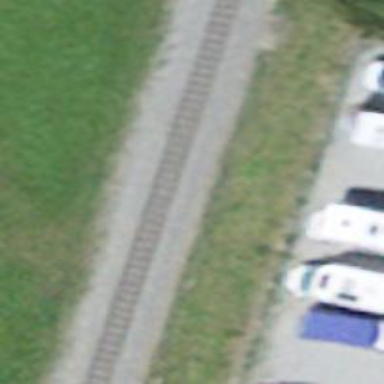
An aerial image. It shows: Narrow-gauge railway track with one electrified contact line.